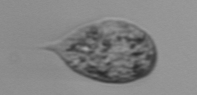
Label: Amoeba